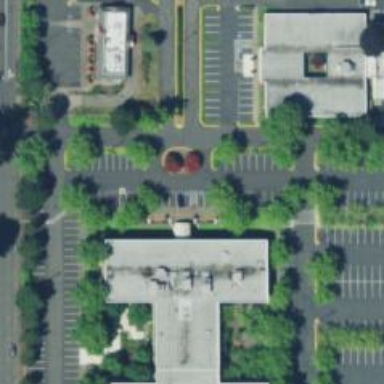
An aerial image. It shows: Parking space is available.